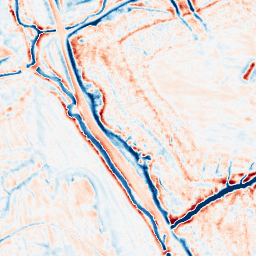
Category: edge_preserving
Decomposition family: bilateral
Decomposition parameters: d: 15
sigma_color: 100
sigma_space: 150
Upsampling method: bicubic
Upsampling parameters: scale: 2
Upsampling scale: 2